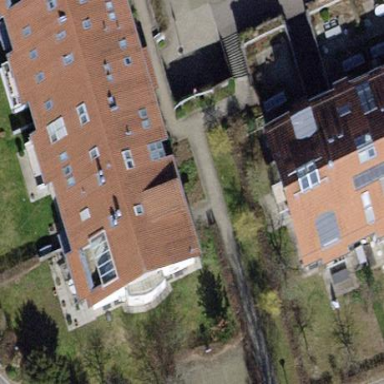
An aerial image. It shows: Building with gabled roof oriented along its length.